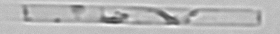
Label: Leptocylindrus